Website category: sports
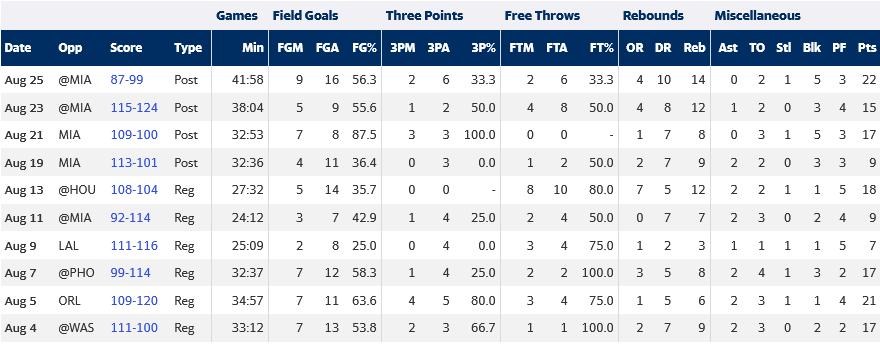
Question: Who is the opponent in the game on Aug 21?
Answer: MIA

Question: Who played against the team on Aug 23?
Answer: MIA

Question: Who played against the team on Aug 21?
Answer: MIA

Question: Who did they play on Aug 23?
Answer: MIA

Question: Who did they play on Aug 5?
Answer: ORL

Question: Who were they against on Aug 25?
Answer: MIA

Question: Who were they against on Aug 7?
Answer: PHO

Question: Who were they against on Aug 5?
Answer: ORL

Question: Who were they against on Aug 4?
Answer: WAS

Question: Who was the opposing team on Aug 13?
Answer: HOU

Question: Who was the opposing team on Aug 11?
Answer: MIA

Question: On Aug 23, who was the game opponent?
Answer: MIA

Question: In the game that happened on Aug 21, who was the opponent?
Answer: MIA

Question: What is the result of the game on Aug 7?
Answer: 99-114

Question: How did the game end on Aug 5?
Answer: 109-120

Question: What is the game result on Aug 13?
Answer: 108-104

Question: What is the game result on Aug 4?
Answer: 111-100

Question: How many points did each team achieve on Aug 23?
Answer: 115-124

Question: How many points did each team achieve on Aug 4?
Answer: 111-100

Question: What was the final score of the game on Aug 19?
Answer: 113-101

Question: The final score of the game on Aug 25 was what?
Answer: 87-99

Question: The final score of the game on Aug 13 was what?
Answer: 108-104

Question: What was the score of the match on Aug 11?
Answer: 92-114

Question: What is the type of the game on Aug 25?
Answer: Post

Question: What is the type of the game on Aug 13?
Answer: Reg

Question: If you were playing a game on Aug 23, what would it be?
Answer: Post

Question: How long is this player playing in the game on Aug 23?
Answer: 38:04

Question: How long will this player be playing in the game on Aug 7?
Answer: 32:37

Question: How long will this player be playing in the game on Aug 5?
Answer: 34:57

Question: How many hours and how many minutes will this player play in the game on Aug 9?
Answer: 25:09

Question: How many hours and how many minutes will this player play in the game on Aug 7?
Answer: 32:37

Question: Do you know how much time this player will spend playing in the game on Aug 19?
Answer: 32:36

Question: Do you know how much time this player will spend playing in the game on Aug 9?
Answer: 25:09

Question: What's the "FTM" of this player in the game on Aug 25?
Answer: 2

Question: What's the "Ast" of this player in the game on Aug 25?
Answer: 0

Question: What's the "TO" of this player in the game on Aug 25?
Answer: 2

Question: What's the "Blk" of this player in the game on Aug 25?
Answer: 5

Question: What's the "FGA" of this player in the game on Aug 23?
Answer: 9

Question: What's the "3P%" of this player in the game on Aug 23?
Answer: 50.0

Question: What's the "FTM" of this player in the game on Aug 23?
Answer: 4

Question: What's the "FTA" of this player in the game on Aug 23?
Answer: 8

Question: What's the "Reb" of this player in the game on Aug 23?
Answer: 12

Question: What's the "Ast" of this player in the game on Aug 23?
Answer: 1

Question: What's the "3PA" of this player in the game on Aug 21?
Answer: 3

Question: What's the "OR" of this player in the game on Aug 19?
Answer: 2

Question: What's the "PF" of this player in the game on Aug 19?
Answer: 3

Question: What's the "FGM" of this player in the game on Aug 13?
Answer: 5

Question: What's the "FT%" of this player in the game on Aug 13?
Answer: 80.0

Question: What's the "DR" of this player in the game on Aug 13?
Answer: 5

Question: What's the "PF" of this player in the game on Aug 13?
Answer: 5

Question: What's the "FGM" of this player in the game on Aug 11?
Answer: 3

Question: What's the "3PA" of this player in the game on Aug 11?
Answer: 4

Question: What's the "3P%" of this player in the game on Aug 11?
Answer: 25.0

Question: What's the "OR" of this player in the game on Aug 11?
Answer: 0

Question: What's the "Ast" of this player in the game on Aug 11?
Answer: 2

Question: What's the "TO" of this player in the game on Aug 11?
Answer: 3

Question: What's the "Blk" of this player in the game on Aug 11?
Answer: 2

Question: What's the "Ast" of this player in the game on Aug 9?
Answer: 1

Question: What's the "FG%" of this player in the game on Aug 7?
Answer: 58.3

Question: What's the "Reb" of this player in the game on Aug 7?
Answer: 8

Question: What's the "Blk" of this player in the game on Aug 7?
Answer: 3

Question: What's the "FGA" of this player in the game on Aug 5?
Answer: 11

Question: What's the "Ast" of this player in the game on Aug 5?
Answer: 2

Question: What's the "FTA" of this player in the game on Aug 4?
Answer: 1